Question: So when I was watching this video from BUILD I thought it's gonna be easy...

But I can't seem to get the tile of my WP Silverlight 8.1 app to change by doing the following.
'''
const string xml = "<tile>"
+ "<visual>"
+ "<binding template='TileSquareText01'>"
+ "<text id='1'>testing 123</text>"
+ "</binding> "
+ "</visual>"
+ "</tile>";
var xmlDoc = new XmlDocument();
xmlDoc.LoadXml(xml);
var tileNotification = new TileNotification(xmlDoc);
TileUpdateManager.CreateTileUpdaterForApplication().Update(tileNotification);
'''
Please note I've also created a Windows RunTime Windows Phone 8.1 with exactly the same code and it works just fine.
On msdn, it clearly states that <URL> supports Windows Phone Silverlight 8.1. So I don't really know what's missing here.
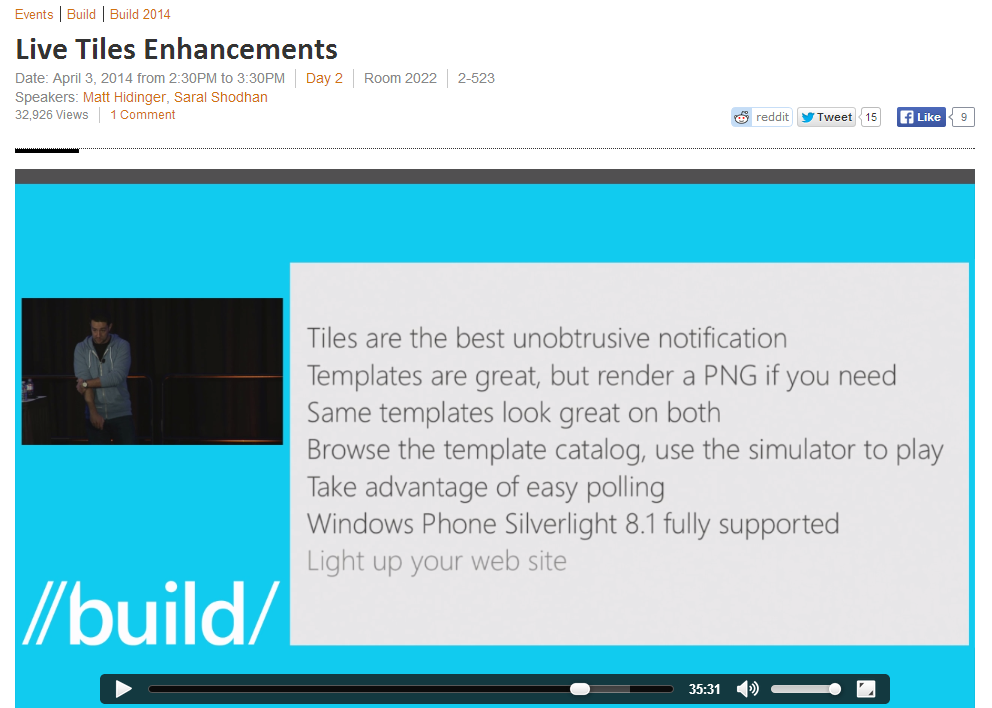
Answer: In your manifest, make sure the notification type is set to 'WNS'. If you set it to 'MPNS', then you have to use notifications the old way.
More information here: <URL>